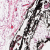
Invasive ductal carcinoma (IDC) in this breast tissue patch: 0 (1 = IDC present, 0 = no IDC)